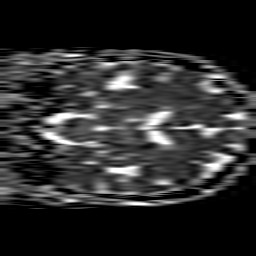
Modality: ADC
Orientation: coronal
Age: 52
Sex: female
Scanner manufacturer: philips
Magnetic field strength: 1.5 T
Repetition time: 3.398 s
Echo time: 0.09411 s